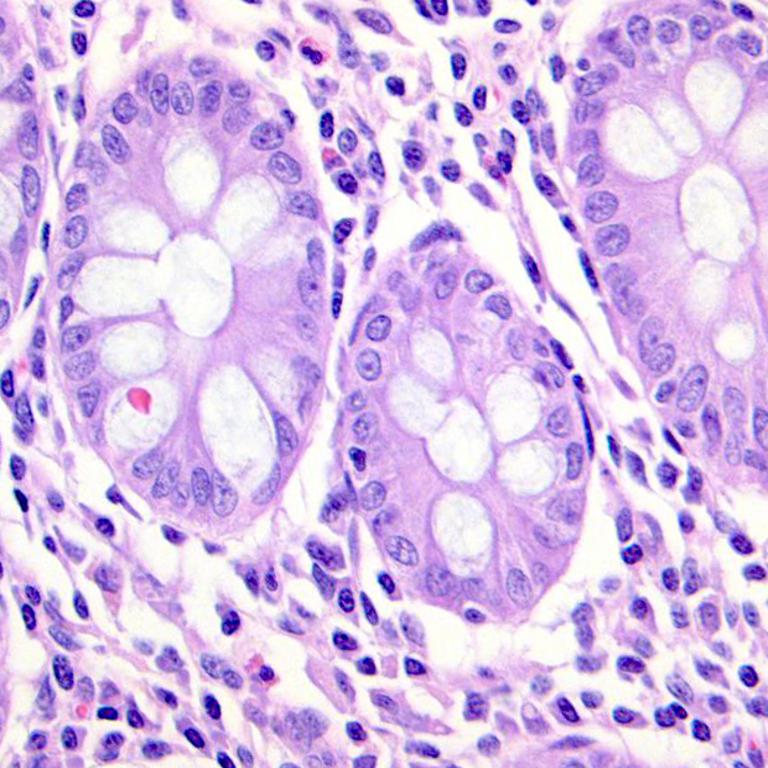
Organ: colon
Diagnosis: benign